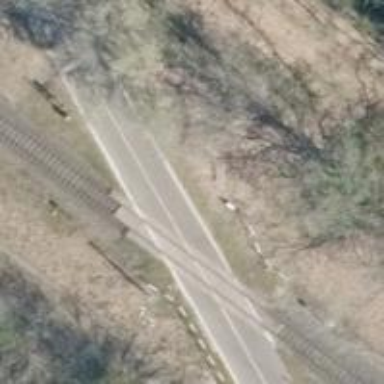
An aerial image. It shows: Level crossing along the railway.